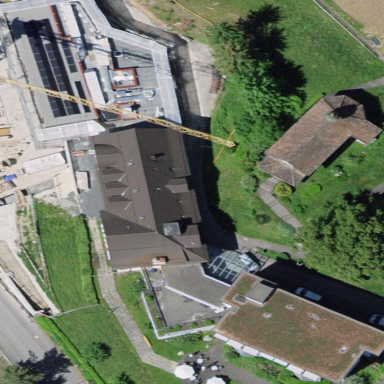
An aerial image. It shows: Building that serves as nursing home.